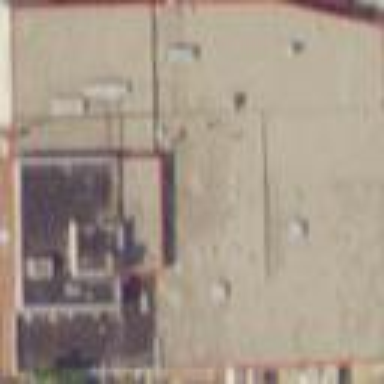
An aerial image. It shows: Bakery inside building.